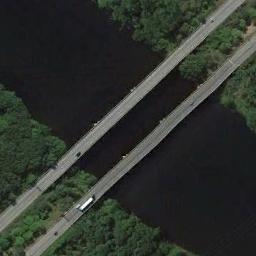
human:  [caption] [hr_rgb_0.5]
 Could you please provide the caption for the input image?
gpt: On one side of the river, There are farmland  And on the other side, There are settlements .

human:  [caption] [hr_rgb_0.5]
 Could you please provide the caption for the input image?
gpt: Two bridges are over the river with many trees beside .

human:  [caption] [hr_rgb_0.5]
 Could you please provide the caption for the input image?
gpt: Two bridges built on a dark green river and some green plants on both sides of the river .

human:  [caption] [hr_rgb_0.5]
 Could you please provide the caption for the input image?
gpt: Two parallel bridges connect the forests on both sides of the turquoise water .

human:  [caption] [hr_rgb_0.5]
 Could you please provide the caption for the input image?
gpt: Lots of trees are around the bridge .